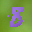
Label: 8